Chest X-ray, PA view. Patient: 42 years old, sex M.
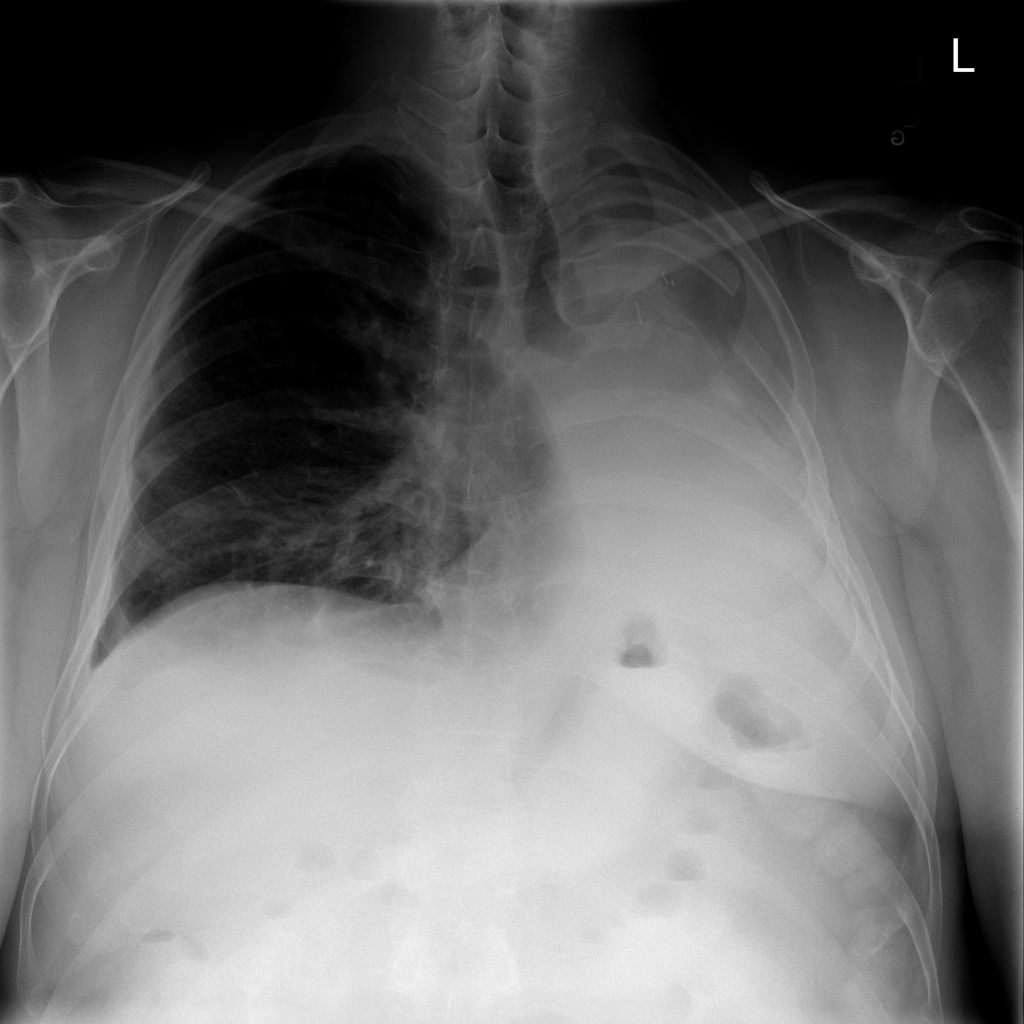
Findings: Mass